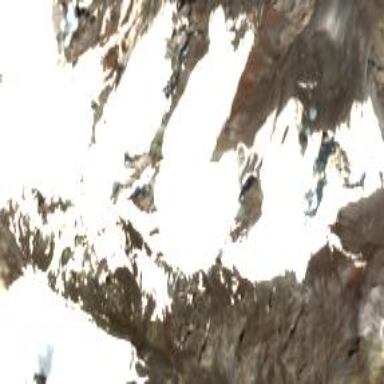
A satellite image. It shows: Stunning view of glacier.